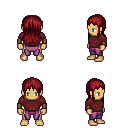
a pixel art fantasy rpg character, male body template, human, tanned skin, maroon long-sleeve shirt, magenta pants, brunette unkempt hairstyle, leather bracers, four views (front, back, left, right), 2x2 character sprite sheet, small pixel art, hard edges, no anti-aliasing